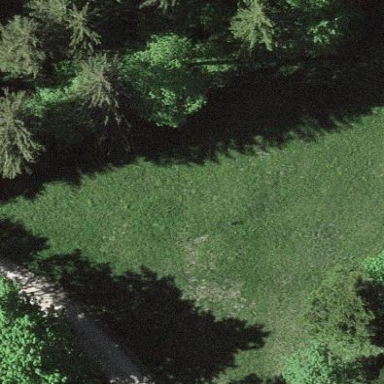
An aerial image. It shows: Beautiful meadow.